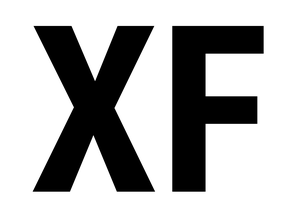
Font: Roboto_Condensed_Bold